Question: I have this data:
'''
data <- structure(list(Cod.projeto = c(7L, 7L, 7L, 7L, 7L, 7L, 7L, 7L
), Nome.projeto = c("ESCOLAS INFANTIS", "ESCOLAS INFANTIS", "ESCOLAS INFANTIS",
"ESCOLAS INFANTIS", "ESCOLAS INFANTIS", "ESCOLAS INFANTIS", "ESCOLAS INFANTIS",
"ESCOLAS INFANTIS"), Secretarua = c("SMED", "SMED", "SMED", "SMED",
"SMED", "SMED", "SMED", "SMED"), Comp = structure(c(1L, 2L, 1L,
2L, 1L, 2L, 1L, 2L), .Label = c("28/02/2013", "01/03/2013"), class = c("ordered",
"factor")), Estado = c("Criadas", "Criadas", "Providas", "Providas",
"Criadas", "Criadas", "Providas", "Providas"), Categoria = c("A/G",
"A/G", "A/G", "A/G", "B", "B", "B", "B"), Vagas = c(67, 67, 63,
63, 124, 124, 73, 72)), .Names = c("Cod.projeto", "Nome.projeto",
"Secretarua", "Comp", "Estado", "Categoria", "Vagas"), row.names = c(NA,
-8L), class = "data.frame")
'''
and this 'ggplot2()' barplot:
'''
require(ggplot2)
ggplot(data, aes(x=Categoria, y=Vagas, fill=relevel(factor(Estado),'Providas'))) +
geom_bar(position='dodge', stat='identity') +
ggtitle(substitute(atop(titulo, atop(subtitulo)),list(titulo=paste(data[1,1:2],collapse=' - '),subtitulo=data[1,3]))) +
theme(legend.position = "bottom") +
xlab("Categoria") +
ylab("Vagas") +
scale_fill_grey('') +
theme(panel.background = element_rect(fill='white'),panel.grid.major = element_line(colour = "gray70", linetype = 2)) +
geom_text(aes(x=Categoria, y=Vagas/2, label = sprintf("%1.0f", Vagas)),position = position_dodge(height=1,width=1), size=4, colour='white') +
facet_wrap( ~ Comp)
'''
Resulting in:
I want change de colour of the text only in the ligth gray column (Categoria = Criadas). I've already tried use two values in 'colour' parameter, but it didn't work. The nearest result I did was when I added 'colour=relevel(factor(Estado),'Providas'))' inside 'aes()', but the text was pink and blue and added a new legend that I dont want.
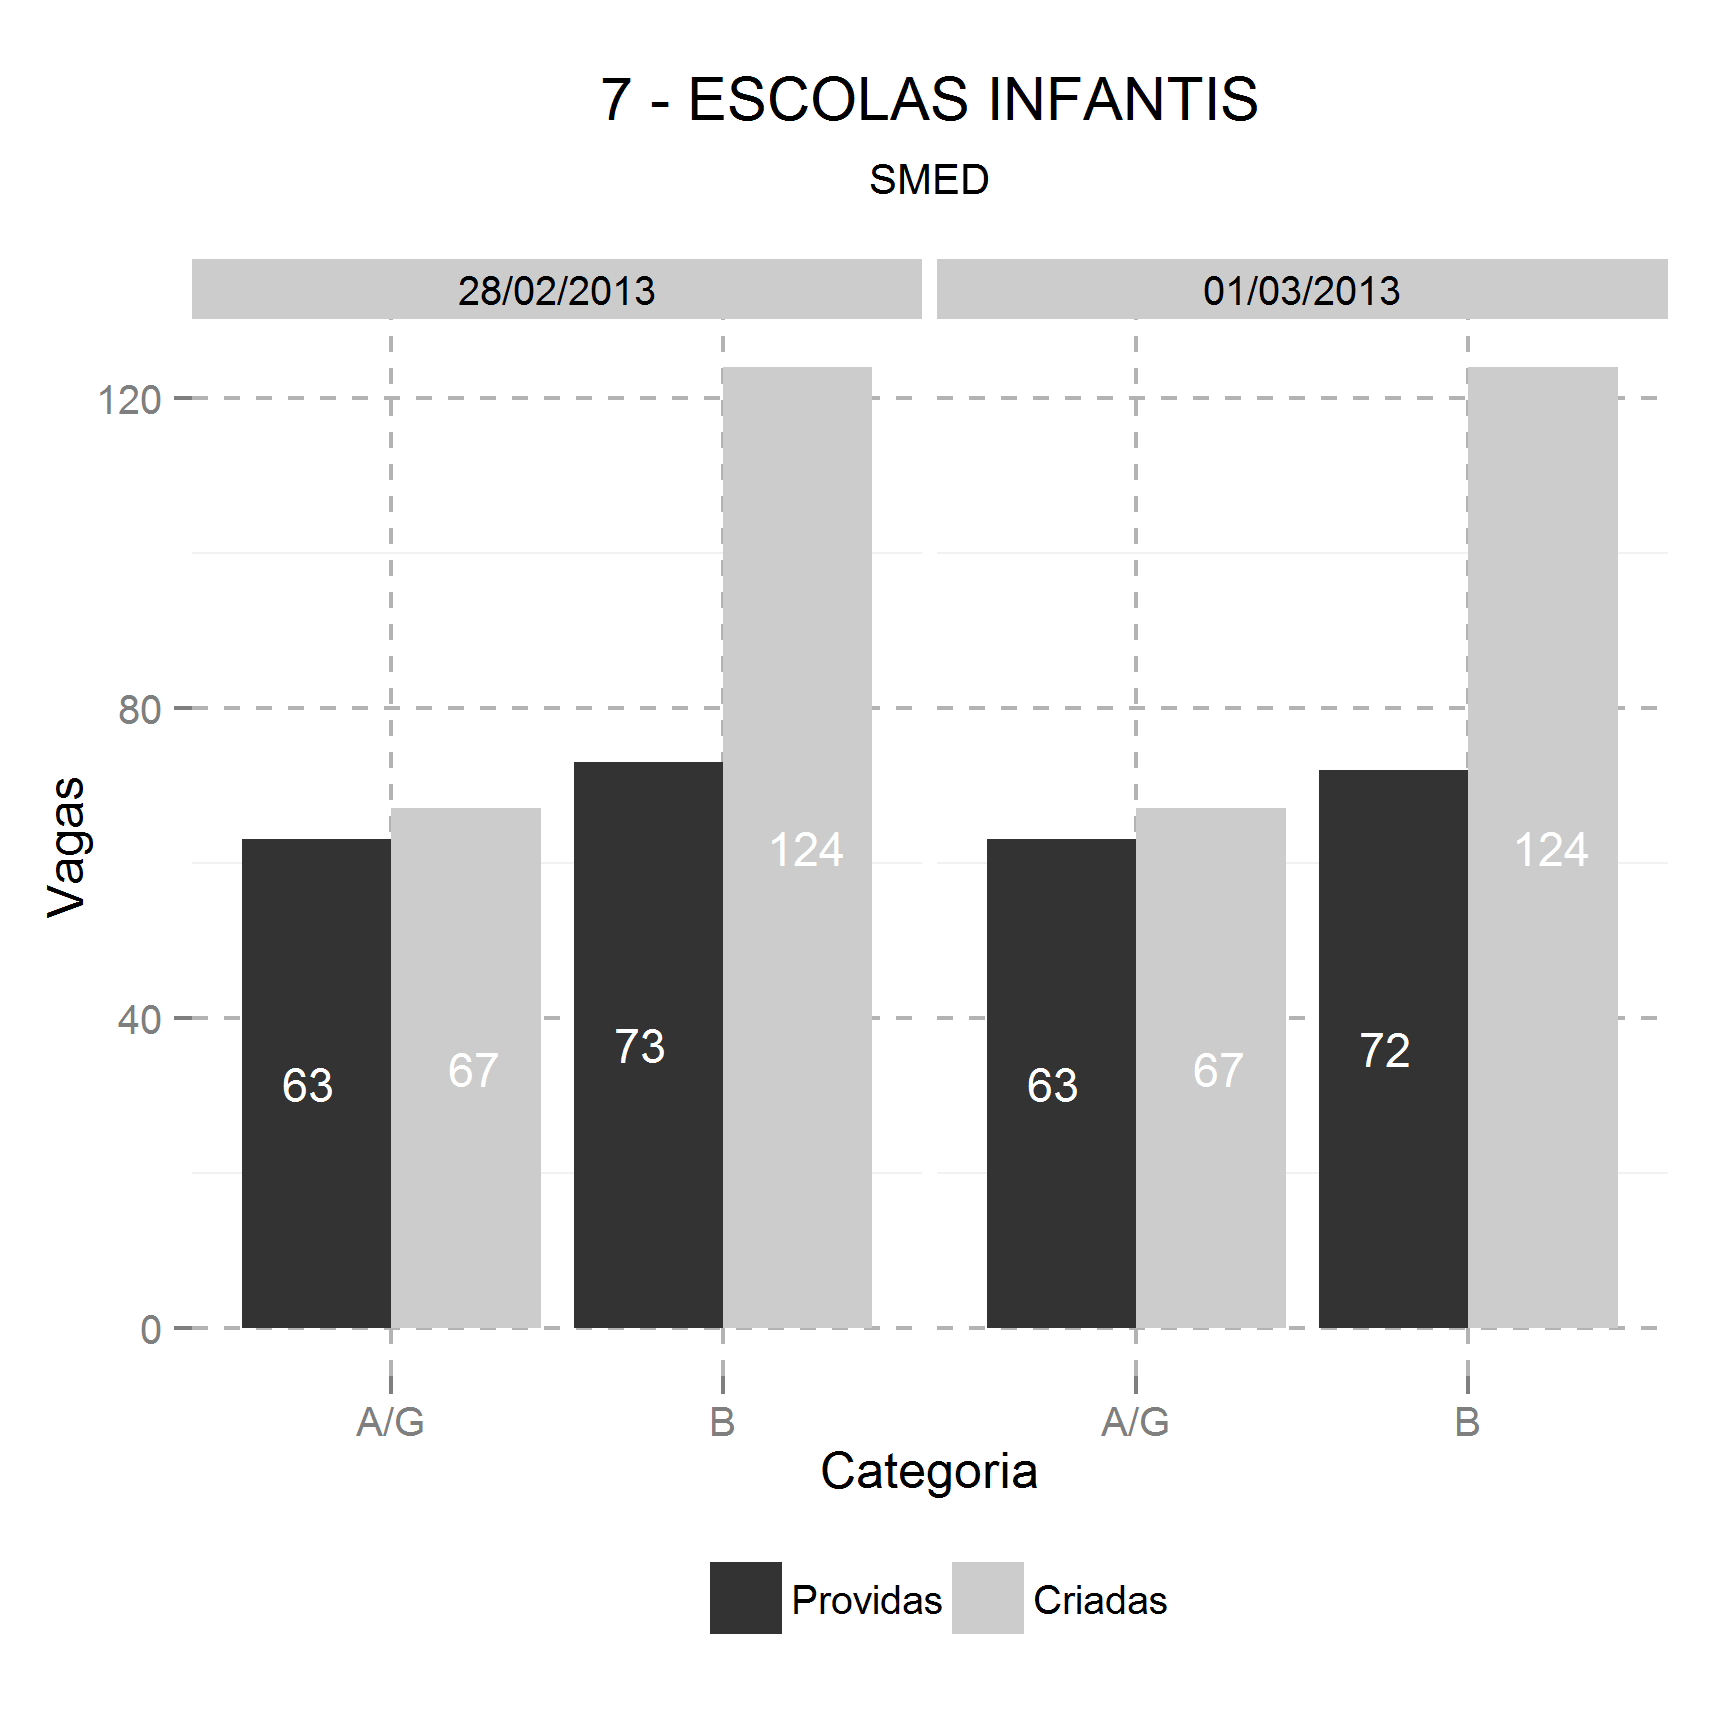
Answer: It should work if you use the 'colour=relevel(factor(Estado),'Providas'))' call, but add
'+ scale_color_manual(values =c('white', 'black'),guide="none")'
where black is whatever color you want.